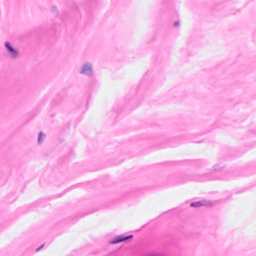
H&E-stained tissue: Breast